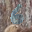
Label: 6